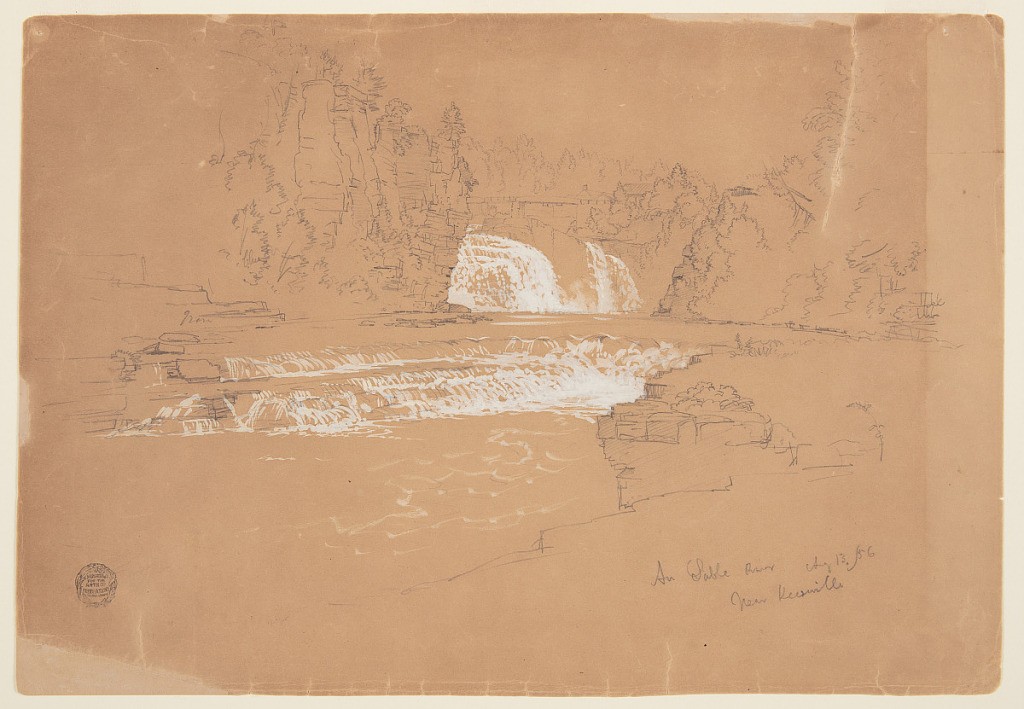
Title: Cascades of the Ausable River, near Keeseville, New York
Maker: Frederic Edwin Church, American, 1826–1900
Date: August 13, 1856
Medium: Graphite and white gouache on tan wove paper
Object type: Drawing
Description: Landscape sketch showing a view of the cascades of the Ausable River near Keeseville, New York. In the foreground, the river's water rushes around a rocky bank at right as it cascades down small, stepped falls at center. In the middle distance, beyond a wider point in the river, a taller, more dramatic waterfall is visible between two rocky, rugged cliffs on either side. These cliffs lead to wooded slopes that extend out of frame at left and right. Above the falls, a bridge spans the river and leads to at least three structures slightly obscured by treetops.